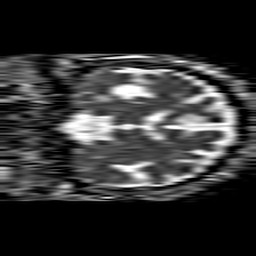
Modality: ADC
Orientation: coronal
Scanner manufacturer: philips
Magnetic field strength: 1.5 T
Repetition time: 4.6 s
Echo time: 0.08528 s